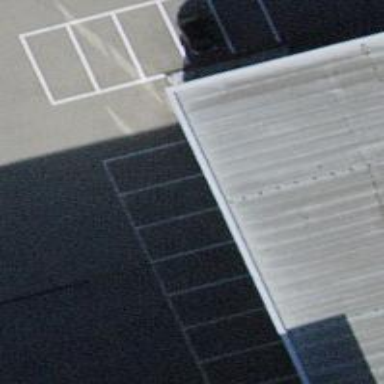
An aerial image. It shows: Street-side parking lot with asphalt surface.